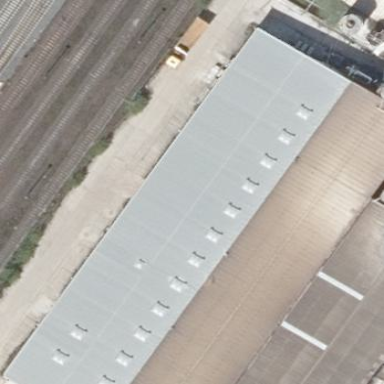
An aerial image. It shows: Industrial building.